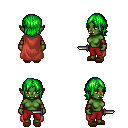
a pixel art fantasy rpg character, female body template, orc, green skin, maroon cape, red pants, green long bangs hairstyle, leather bracers, brown slippers, dagger, four views (front, back, left, right), 2x2 character sprite sheet, small pixel art, hard edges, no anti-aliasing